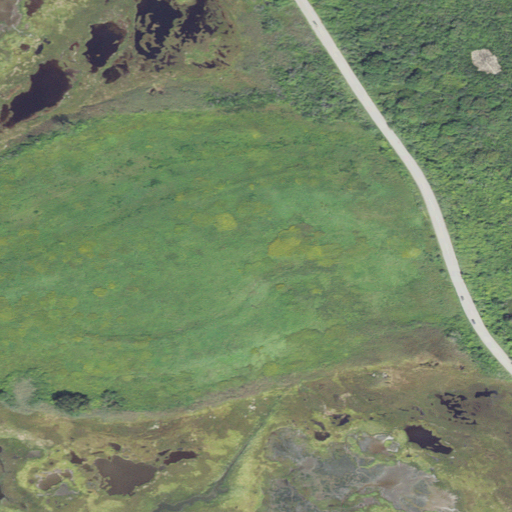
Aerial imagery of island in Massachusetts named Cross Farm Hill containing herbaceous wetlands, grassland, cultivated crops, low intensity development, pasture, woody wetlands, evergreen forest, open water, medium intensity development, and barren land